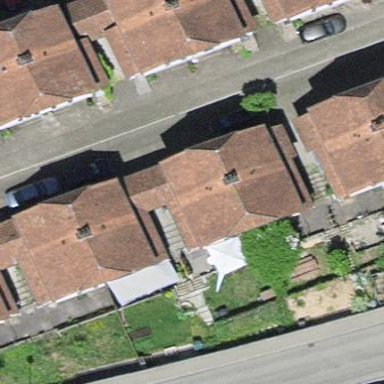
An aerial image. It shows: House with side-hipped roof made of roof tiles.